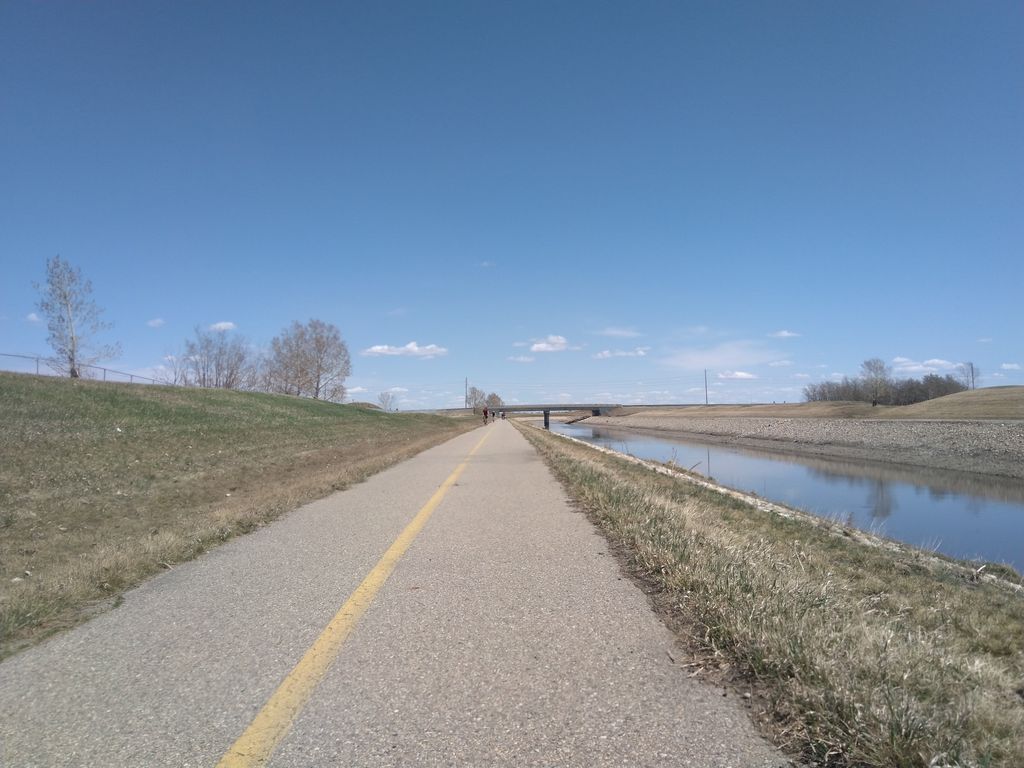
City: calgary